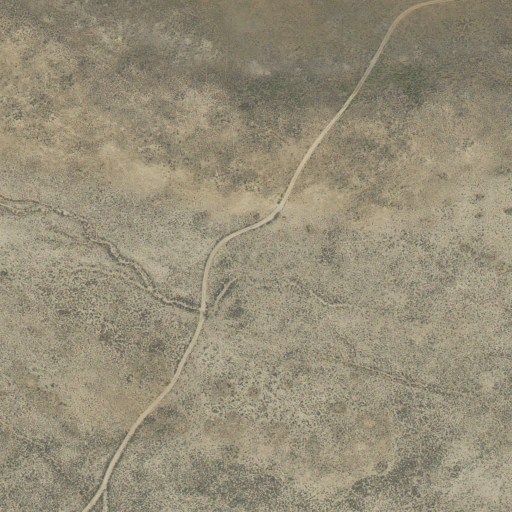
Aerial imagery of valley in Utah named Pat Willis Draw containing only shrub